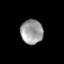
Tissue: lung
Cell type: Epithelial cells
Senescence score: 0.2361
Nuclear area (px): 535
Mean DAPI intensity: 155.705